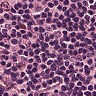
Metastatic tissue present: no